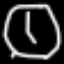
Label: clock